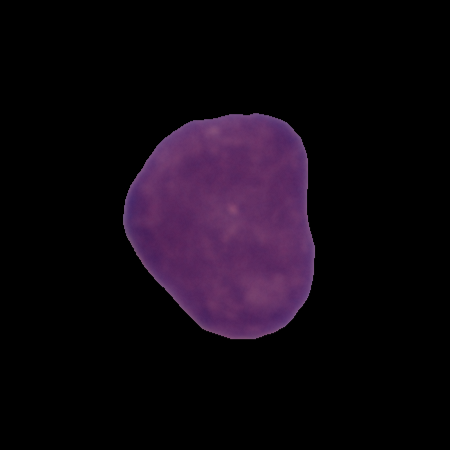
Label: healthy